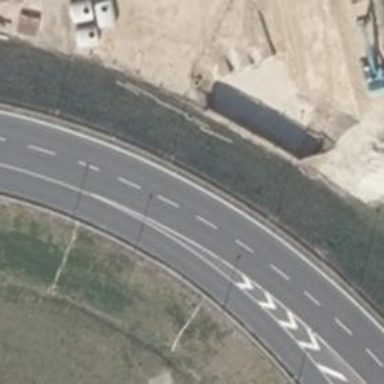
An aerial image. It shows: Asphalt trunk highway with embankment.